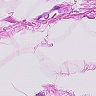
Metastatic tissue present: no